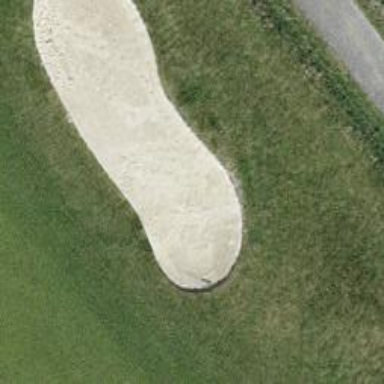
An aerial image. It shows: Golf bunker filled with natural sand.